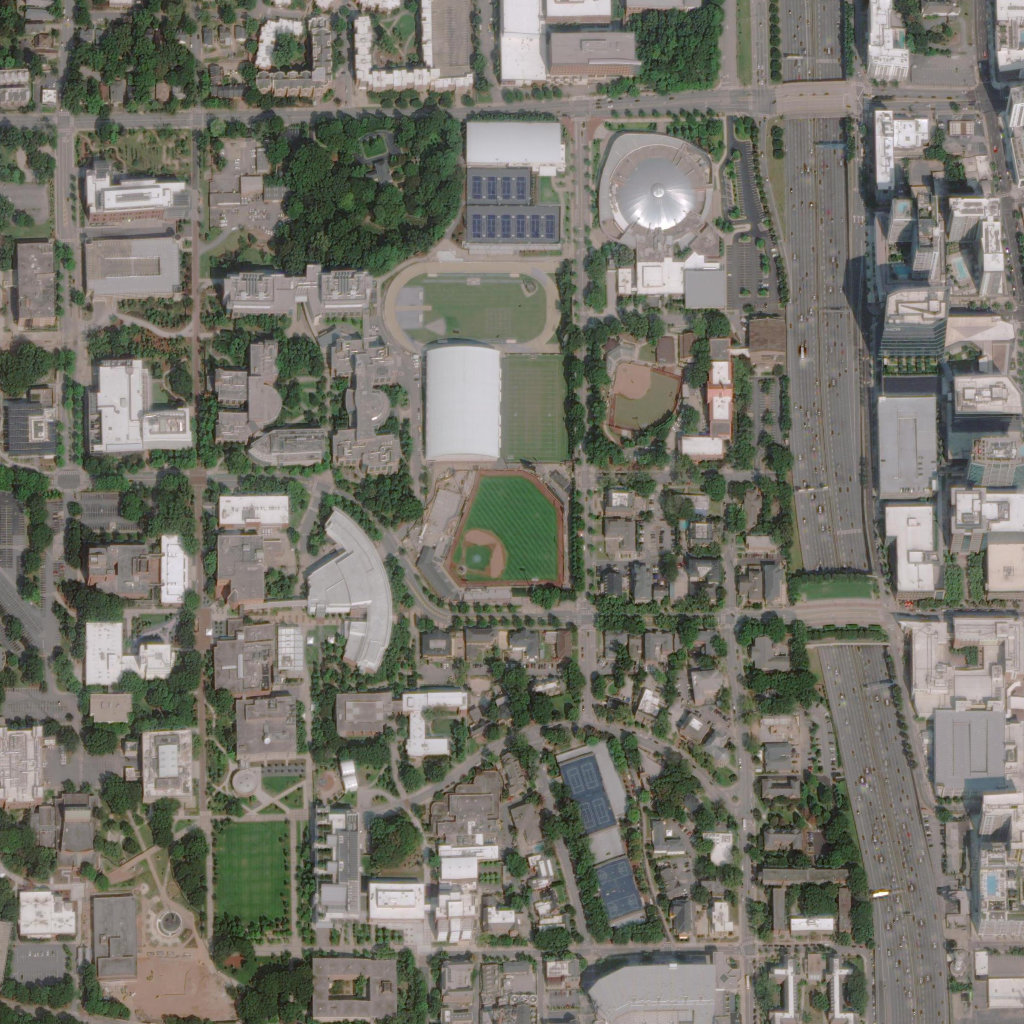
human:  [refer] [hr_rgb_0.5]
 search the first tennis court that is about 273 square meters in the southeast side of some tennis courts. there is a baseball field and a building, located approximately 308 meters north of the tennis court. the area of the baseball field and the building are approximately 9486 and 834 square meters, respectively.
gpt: <box>[[57, 78, 59, 80, 0]]</box>

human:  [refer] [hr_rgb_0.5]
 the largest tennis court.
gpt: <box>[[45, 16, 54, 23, 0]]</box>

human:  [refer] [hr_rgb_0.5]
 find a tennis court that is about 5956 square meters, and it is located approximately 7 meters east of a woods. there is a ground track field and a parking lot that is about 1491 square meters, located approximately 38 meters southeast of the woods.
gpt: <box>[[45, 16, 54, 23, 0]]</box>